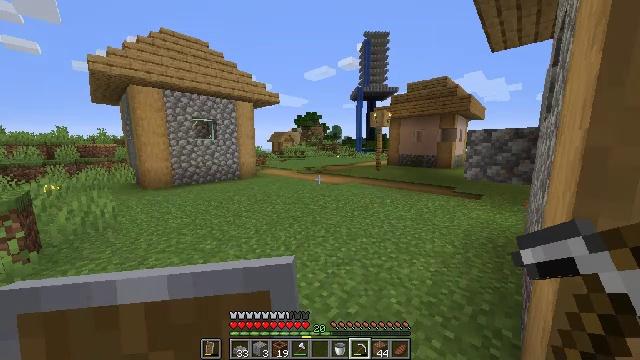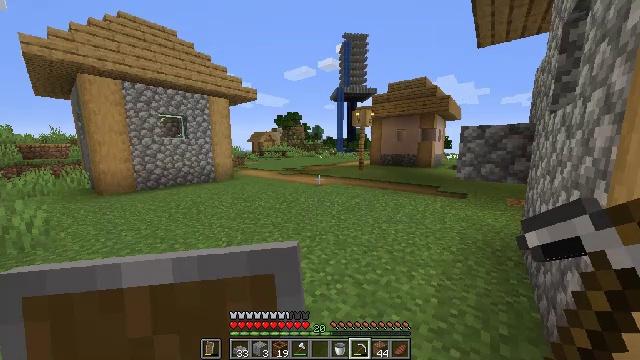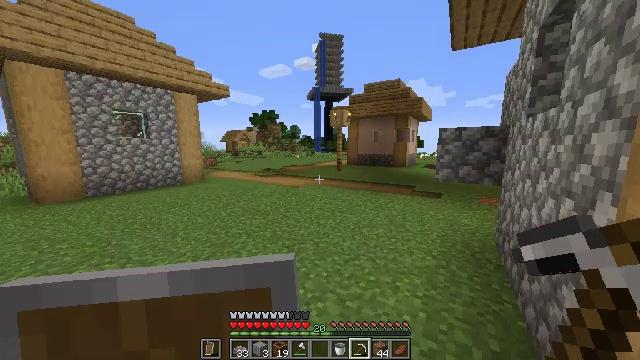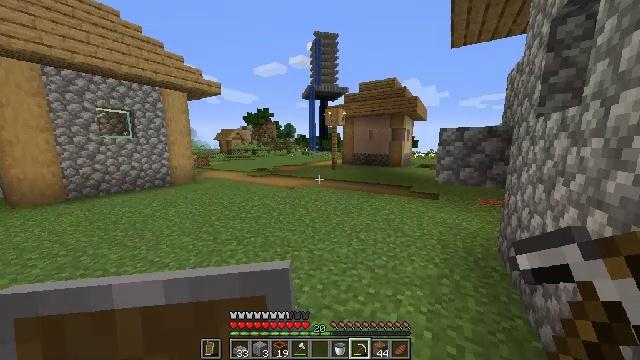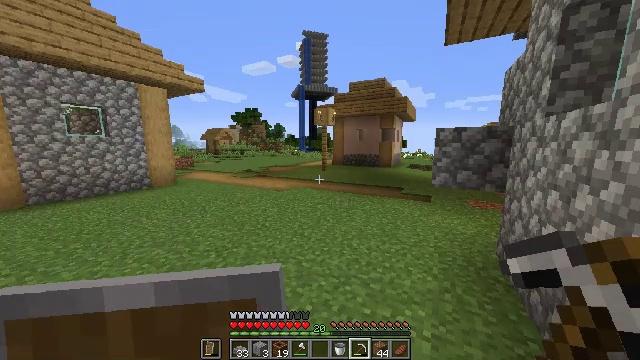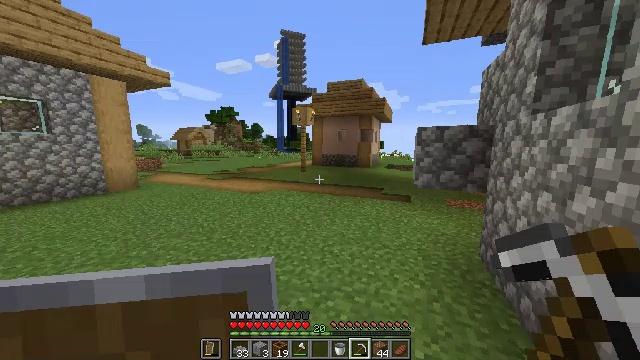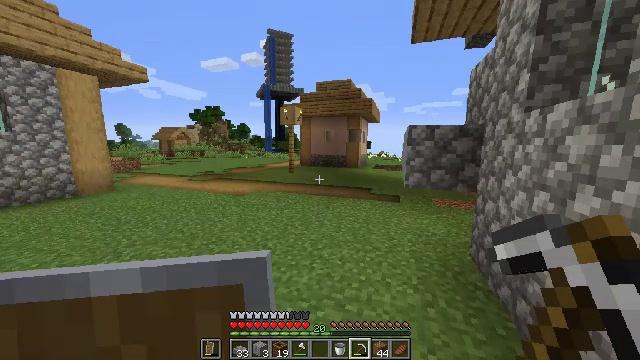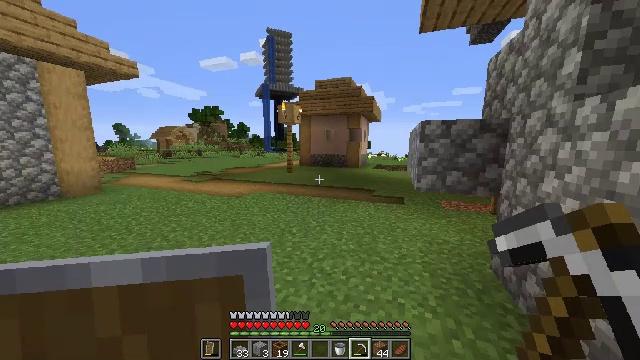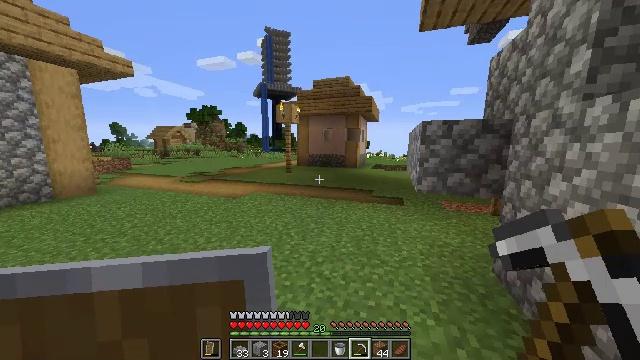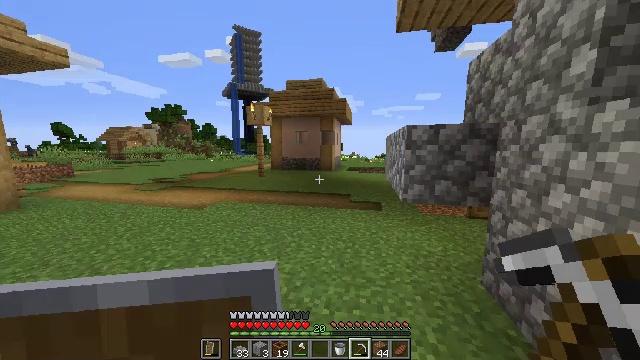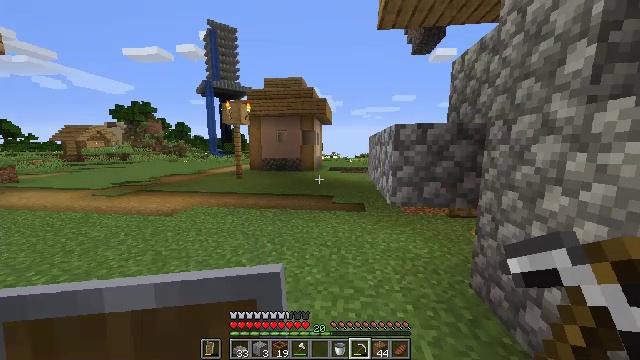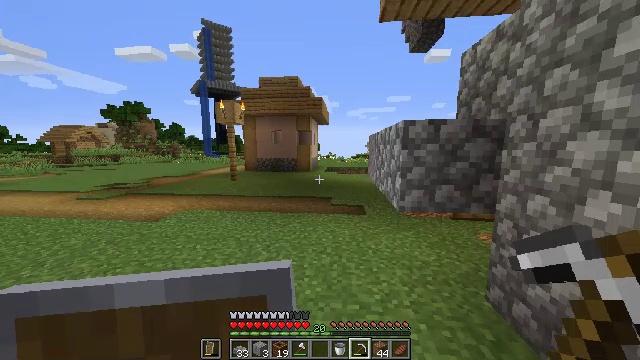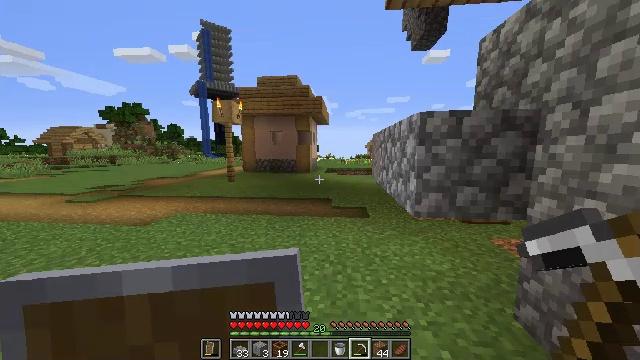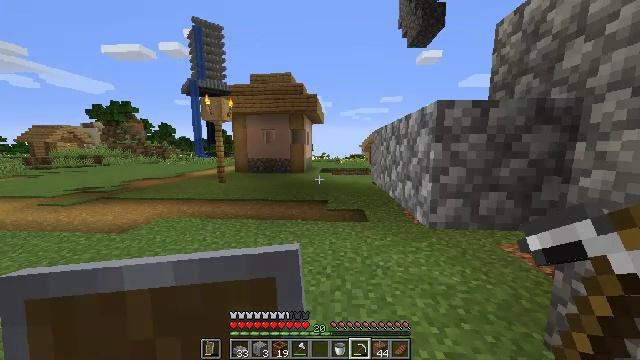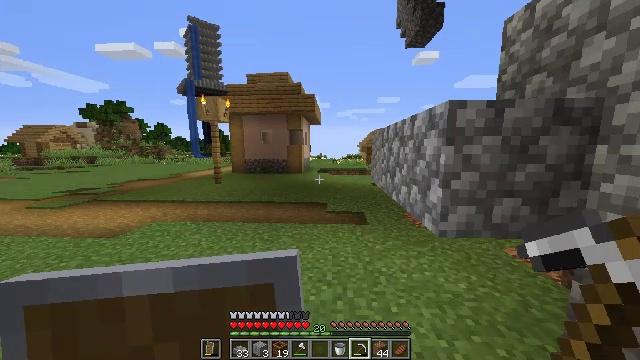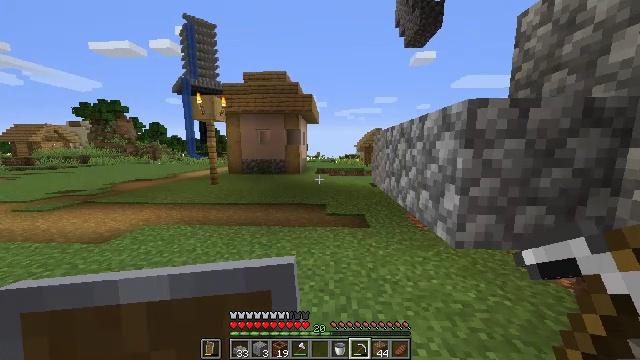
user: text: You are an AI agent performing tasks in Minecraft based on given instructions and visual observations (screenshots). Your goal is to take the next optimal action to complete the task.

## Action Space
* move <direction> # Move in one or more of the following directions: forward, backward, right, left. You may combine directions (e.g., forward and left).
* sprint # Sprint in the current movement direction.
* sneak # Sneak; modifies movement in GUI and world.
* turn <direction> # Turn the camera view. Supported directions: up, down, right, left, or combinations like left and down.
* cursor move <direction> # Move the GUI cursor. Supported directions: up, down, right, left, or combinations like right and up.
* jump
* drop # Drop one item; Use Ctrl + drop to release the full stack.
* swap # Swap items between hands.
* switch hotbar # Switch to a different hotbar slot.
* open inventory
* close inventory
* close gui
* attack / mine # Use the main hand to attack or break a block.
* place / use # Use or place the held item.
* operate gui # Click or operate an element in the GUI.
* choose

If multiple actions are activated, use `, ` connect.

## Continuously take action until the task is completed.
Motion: motion action
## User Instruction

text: Attack the bell to remove it.
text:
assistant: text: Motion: move forward, turn right
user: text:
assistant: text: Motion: move forward, turn right
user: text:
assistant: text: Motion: move forward, turn right
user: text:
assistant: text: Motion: move forward, turn right
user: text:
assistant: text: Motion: move forward, turn right
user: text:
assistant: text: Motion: move forward, turn right
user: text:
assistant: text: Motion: move forward
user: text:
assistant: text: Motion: move forward
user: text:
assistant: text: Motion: move forward, turn right
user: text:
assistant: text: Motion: move forward, turn right
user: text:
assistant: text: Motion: move forward, turn right
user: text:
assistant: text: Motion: move forward
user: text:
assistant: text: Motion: move forward, turn right
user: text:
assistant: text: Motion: move forward and move left
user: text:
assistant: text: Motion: move forward and move left
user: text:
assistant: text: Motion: move forward and move left, turn right
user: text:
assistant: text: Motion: move forward and move left, turn right
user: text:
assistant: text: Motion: move forward, turn right
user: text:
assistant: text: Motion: move forward, turn right
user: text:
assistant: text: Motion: move forward, turn right
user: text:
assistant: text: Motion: move forward, turn right
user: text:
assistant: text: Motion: move forward, turn right
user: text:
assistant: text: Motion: move forward and move left, turn right
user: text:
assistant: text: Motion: move forward and move left, turn right
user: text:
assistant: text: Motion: move forward and move left, turn right
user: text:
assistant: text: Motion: move forward and move left, turn right
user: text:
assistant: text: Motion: move forward and move left, turn right
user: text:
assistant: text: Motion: move forward and move left, turn right
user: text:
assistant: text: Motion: move forward and move left, turn right
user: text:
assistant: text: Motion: move forward and move left, turn right